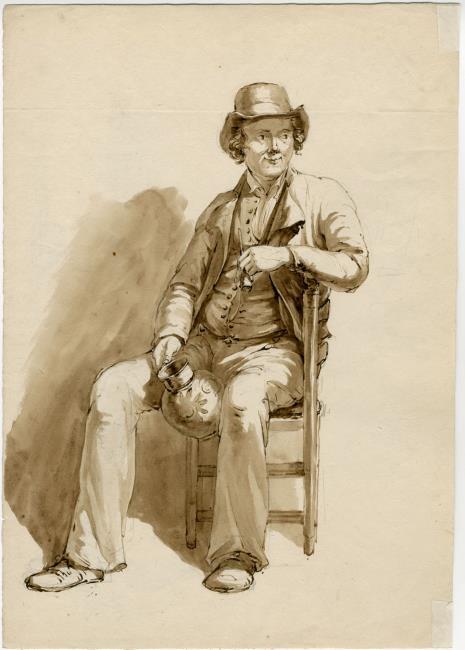
Title: Study of a seated man
Artist: Jacob Eduard van Heemskerck van Beest
Earliest date: 1643
Latest date: 1694
Genre: drawing
Iconography: Tobacco
Keywords: figure study (main subject), man, sitting, full-length portrait, hat, vest, pipe, jug (vessel), chair